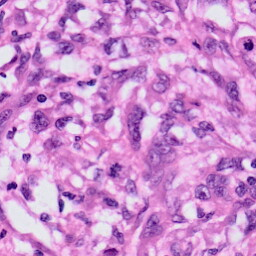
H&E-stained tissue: Skin